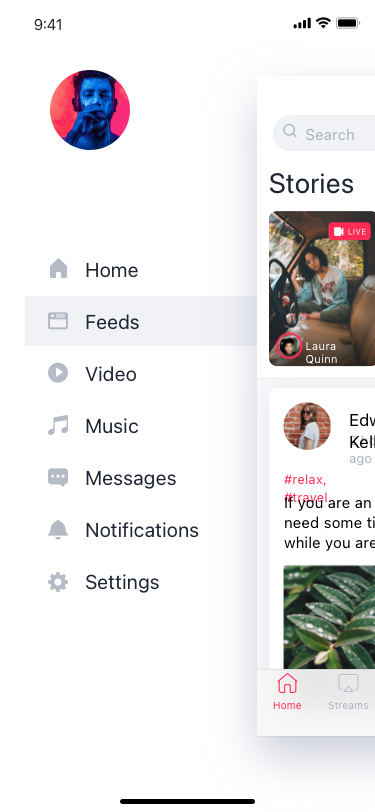
Text in this UI design:
Home
Feeds
Video
Music
Messages
Notifications
Settings

Search
Laura Quinn
Live
Stories
2 hours ago
#relax, #travel
If you are an infrequent traveler you may need some tips to keep the wife happy while you are jet setting around the globe.
Edward Kelly